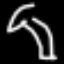
Label: palm tree